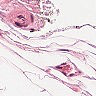
Metastatic tissue present: no